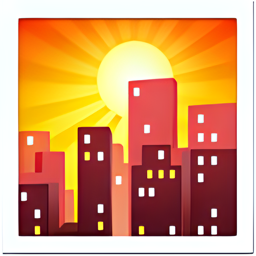
Name: sunset over buildings
Emoji: 🌇
Group: Travel & Places
Sub-group: place-other